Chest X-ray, AP view. Patient: 62 years old, sex M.
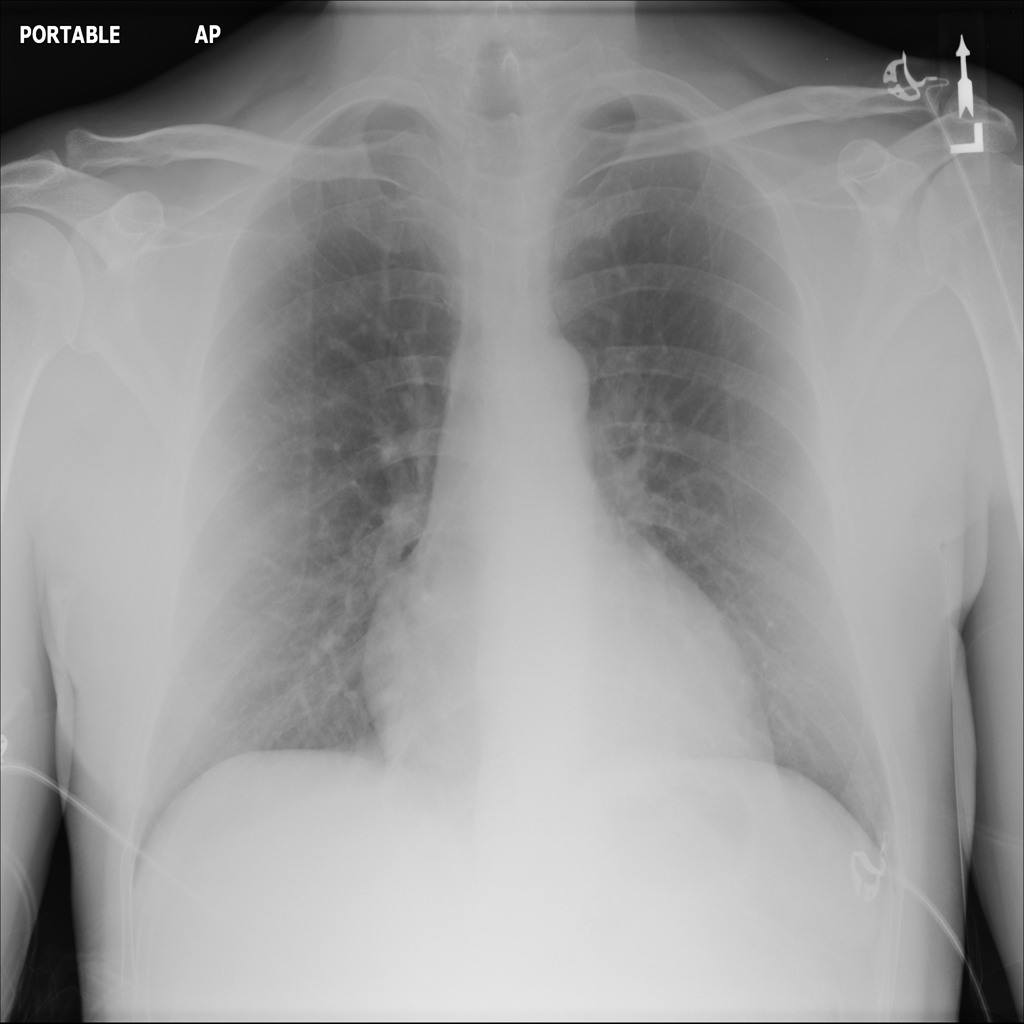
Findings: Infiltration